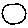
Label: circle